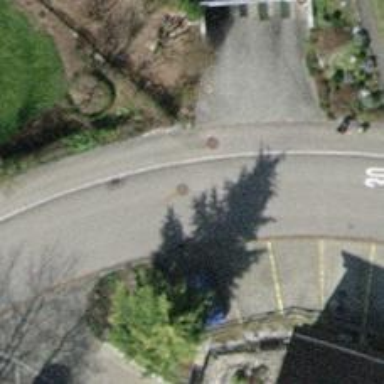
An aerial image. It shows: Residential road with asphalt surface and sidewalk on the left side.